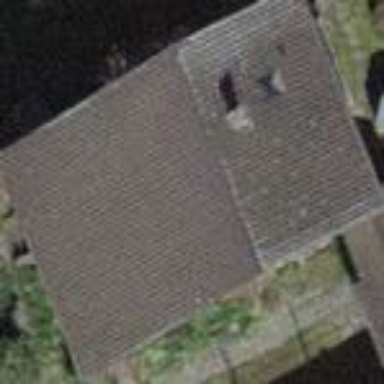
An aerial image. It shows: Building with tile roof.